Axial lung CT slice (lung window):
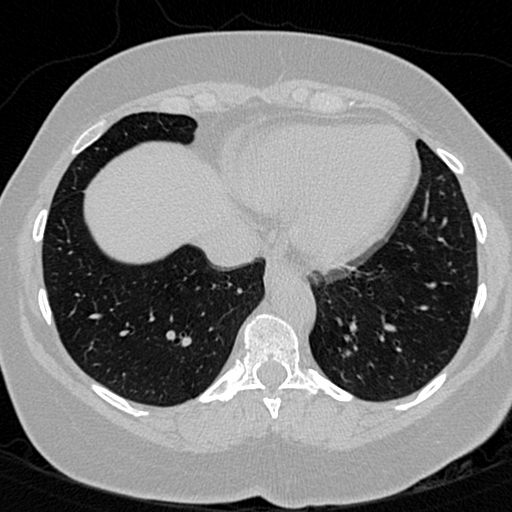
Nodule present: no